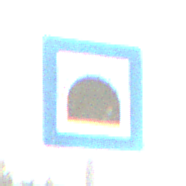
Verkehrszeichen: Tunnel
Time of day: MorningAfternoon
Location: Outdoor (Suburban)
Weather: PartlyCloudy
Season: NotSpecified
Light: Natural